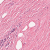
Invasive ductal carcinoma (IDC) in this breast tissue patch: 0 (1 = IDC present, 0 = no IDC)